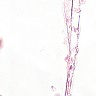
Metastatic tissue present: no